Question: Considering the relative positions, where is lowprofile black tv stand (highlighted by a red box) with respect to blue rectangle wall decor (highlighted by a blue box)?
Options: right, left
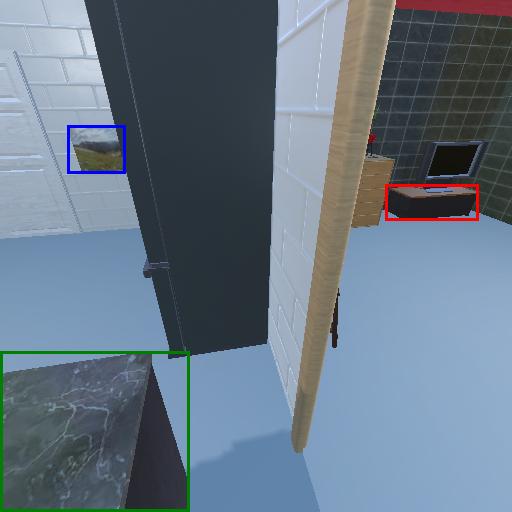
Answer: right